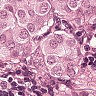
Metastatic tissue present: yes